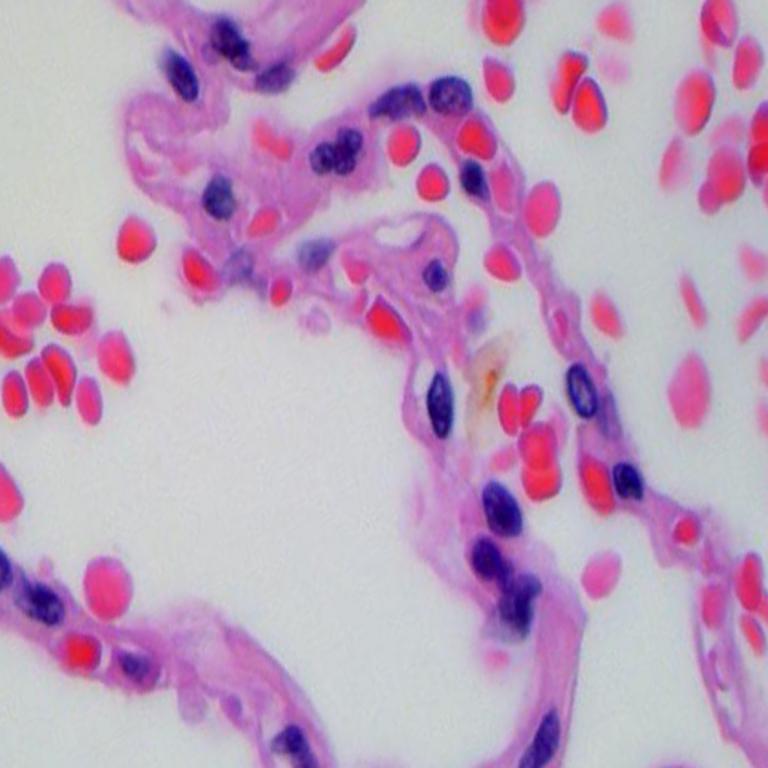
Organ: lung
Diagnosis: benign